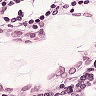
Metastatic tissue present: yes